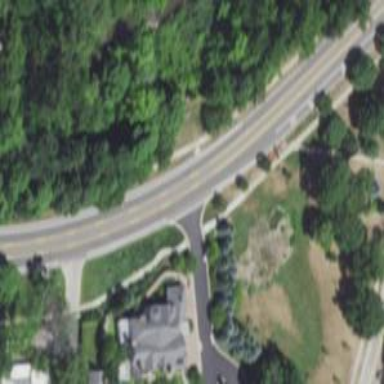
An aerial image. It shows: Secondary road with separate asphalt sidewalk.